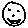
Label: smiley face